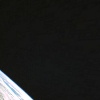
Label: space